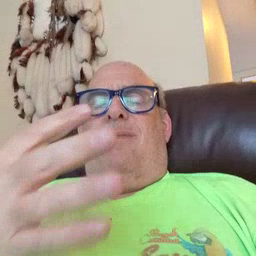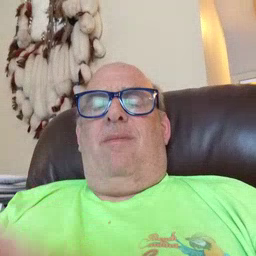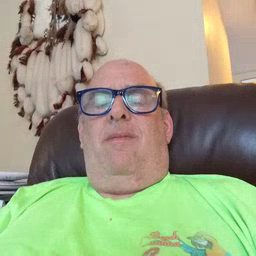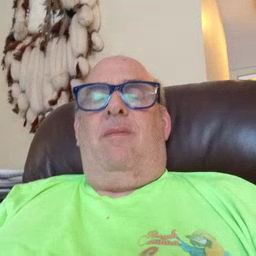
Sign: many